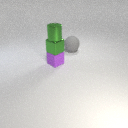
small green metal cylinder above small purple rubber cube